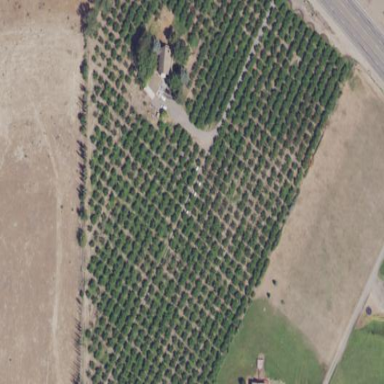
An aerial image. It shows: Orchard.